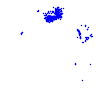
Particle: electron